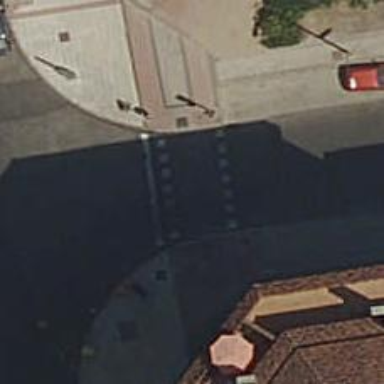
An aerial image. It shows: Footway crossing with traffic signals.